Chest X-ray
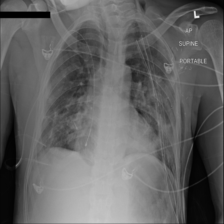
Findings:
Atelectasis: negative
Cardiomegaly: negative
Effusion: negative
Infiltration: negative
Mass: negative
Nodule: negative
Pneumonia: negative
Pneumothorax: negative
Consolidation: negative
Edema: negative
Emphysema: negative
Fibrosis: negative
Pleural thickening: negative
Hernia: negative